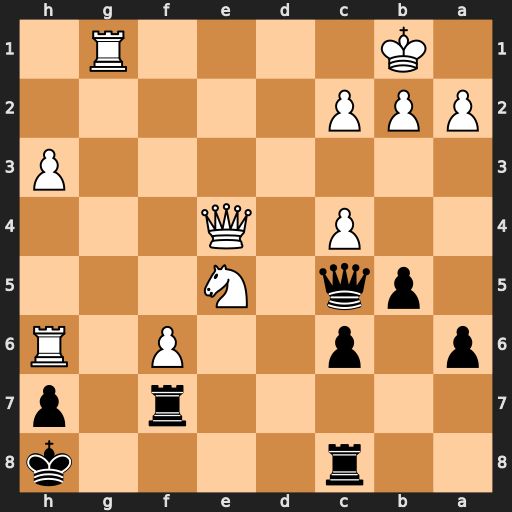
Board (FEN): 2r4k/5r1p/p1p2P1R/1pq1N3/2P1Q3/7P/PPP5/1K4R1
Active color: b
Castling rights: -
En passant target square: -
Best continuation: Qxg1+ Qe1 Qxe1#